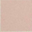
Piece: xx